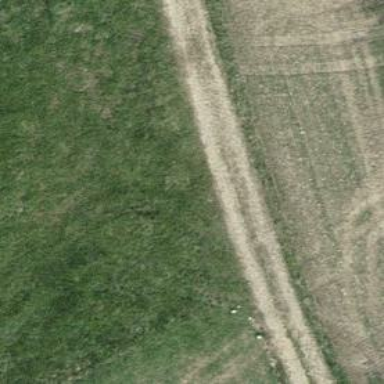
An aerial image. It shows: Compacted grade3 track primarily used by agricultural vehicles.